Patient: sex F, age 63
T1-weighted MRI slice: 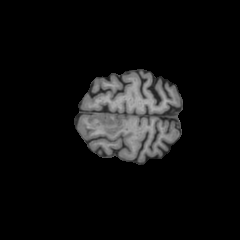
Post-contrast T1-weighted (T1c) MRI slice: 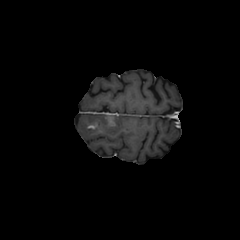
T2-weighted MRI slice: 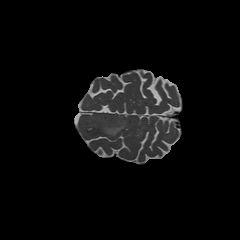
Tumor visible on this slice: yes
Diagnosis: Glioblastoma, IDH-wildtype
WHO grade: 4